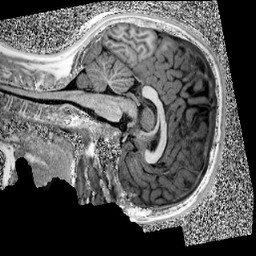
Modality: UNIT1
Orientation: sagittal
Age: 12
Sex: female
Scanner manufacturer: siemens
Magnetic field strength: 3 T
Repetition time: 4 s
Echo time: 0.00299 s